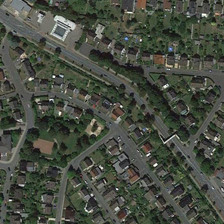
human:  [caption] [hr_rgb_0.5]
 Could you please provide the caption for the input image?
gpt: many small buildings and green trees are in a dense residential area .

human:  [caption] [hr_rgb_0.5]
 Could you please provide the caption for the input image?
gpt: many small buildings and green trees are in a dense residential area .

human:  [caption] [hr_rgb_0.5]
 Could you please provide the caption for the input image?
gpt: many small buildings and green trees are in a dense residential area .

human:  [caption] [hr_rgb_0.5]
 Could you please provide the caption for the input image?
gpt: many small buildings and green trees are in a dense residential area .

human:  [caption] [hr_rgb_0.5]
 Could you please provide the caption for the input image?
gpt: many small buildings and green trees are in a dense residential area .